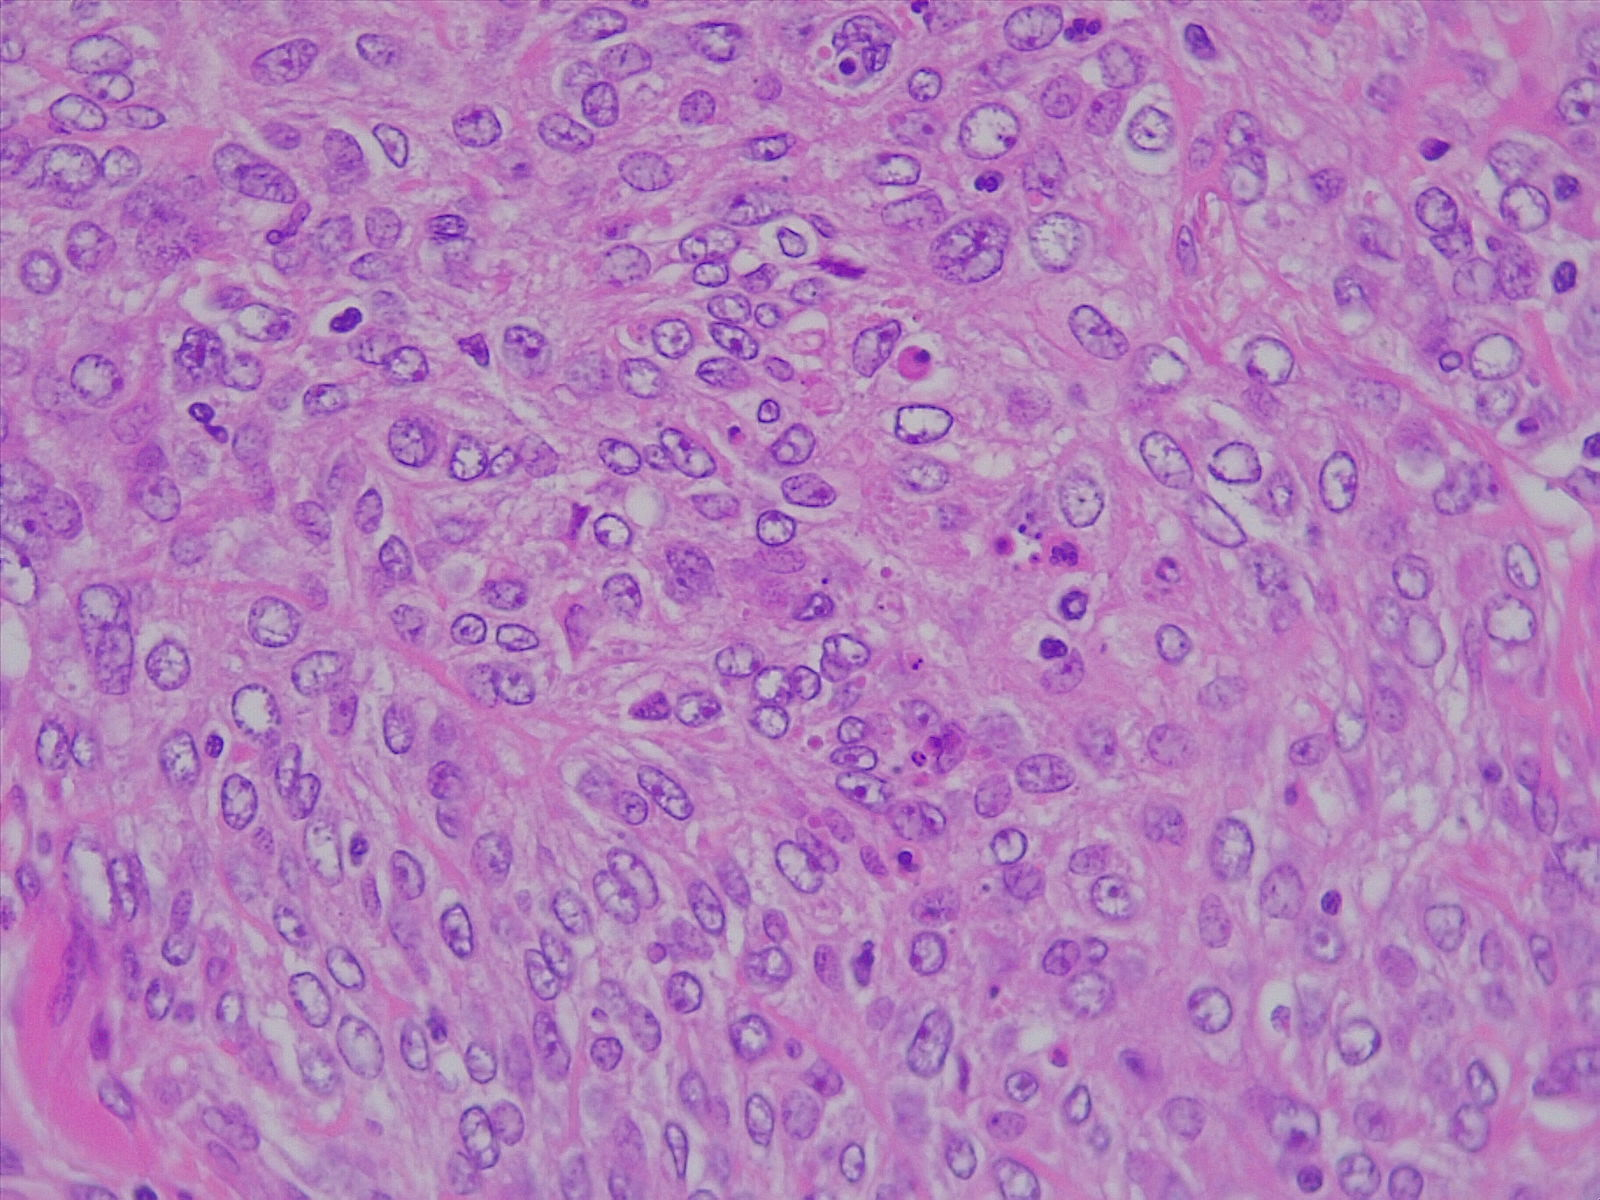
Label: lung squamous cell carcinoma, poorly differentiated